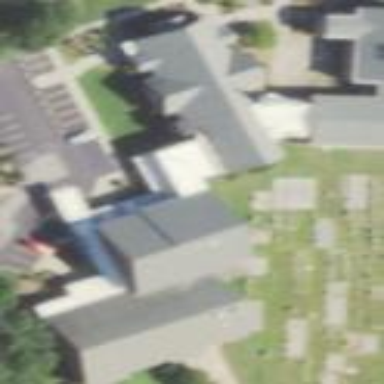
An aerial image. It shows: Church which is place of worship.